Interaction volume radius: 5 \u00c5
Interaction volume height: 15 \u00c5
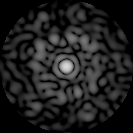
Disorder parameter: 0.7768